Question: Below is my tabbed window please suggest me where to provide the javascript for the below menu inside the template of the directive.

below is my directive
'''
app.directive('basictabs', function() {
return {
restrict: 'AE',
replace: true,
template :'<div class="tab-menu"> <ul> <li class="unselected"><a href="#">Tab 01</a></li> <li class="selected"><a href="#">Tab 02</a></li> <li class="unselected"><a href="#">Tab 03</a></li> <li class="unselected"><a href="#">Tab 04</a></li> </ul> <div class="tab-content"> <div class="tab-01"> Content in Tab 01 goes here. </div> <div class="tab-02"> Content in Tab 02 goes here. </div> <div class="tab-03"> Content in Tab 03 goes here. </div> <div class="tab-04"> Content in Tab 04 goes here. </div> </div> </div>'
};
});
'''
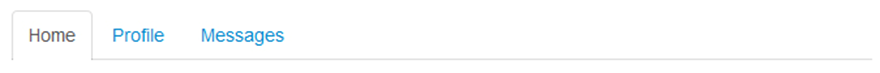
Answer: ## Link Function
> We use the link option to create a directive that manipulates the DOM.
The link function is optional. If the compile function is defined, it
returns the link function; therefore, the compile function will
overwrite the link function when both are defined. If our directive is
simple and doesn't require setting any additional options, we may
return a function from the factory function (callback function)
instead of an object. When doing so, this function will be the link
function.
The link function has the following signature:
'''
link: function (scope, element, attrs) {
// manipulate the DOM in here
}
'''
The scope to be used by the directive for registering watches from within the directive.
The is the element where the directive is to be used. We should only manipulate children of this element in the postLink function, since the children have already been linked.
The are a normalized (pascalCased) list of attributes declared on this element and are shared between all directive linking functions. These are passed as 'JavaScript' objects.
You can use 'JQuery' within the link function for manipulating the 'DOM' like as shown in the example
<URL>
'''
app.directive('basictabs', function() {
return {
restrict: 'AE',
replace: true,
template: '<div id="tabs"> <ul> <li><a href="#tabs-1">Tab 1</a></li> <li><a href="#tabs-2">Tab 2</a></li> <li><a href="#tabs-3">Tab 3</a></li> </ul> <div id="tabs-1"> <p>Content for Tab 1</p> </div> <div id="tabs-2"> <p>Content for Tab 2</p> </div> <div id="tabs-3"> <p>Content for Tab 3</p> </div> </div>',
link: function(scope, elm, attrs) {
var jqueryElm = $(elm[0]);
$(jqueryElm).tabs()
}
};
})
'''